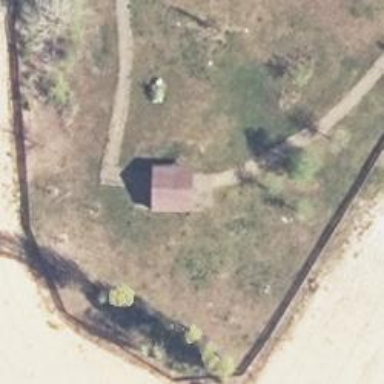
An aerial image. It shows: Shelter.